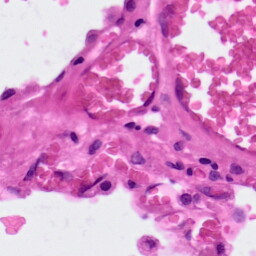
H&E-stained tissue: Lung